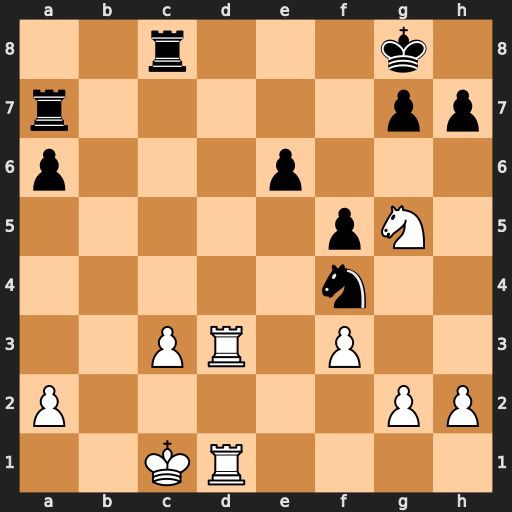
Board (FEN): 2r3k1/r5pp/p3p3/5pN1/5n2/2PR1P2/P5PP/2KR4
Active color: w
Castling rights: -
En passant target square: -
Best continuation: Rd8+ Rxd8 Rxd8#